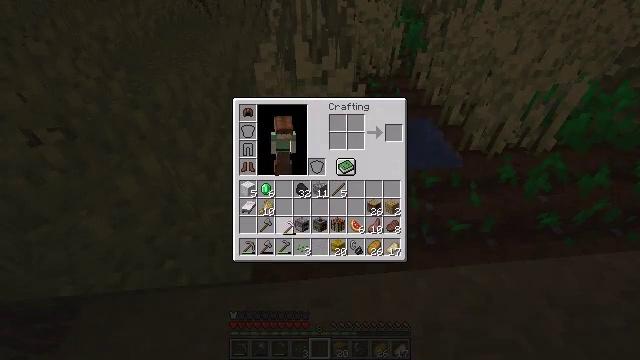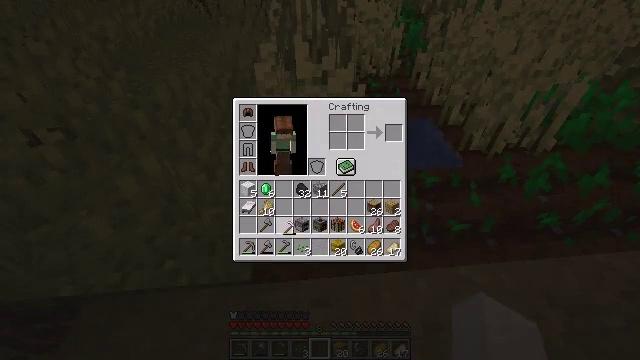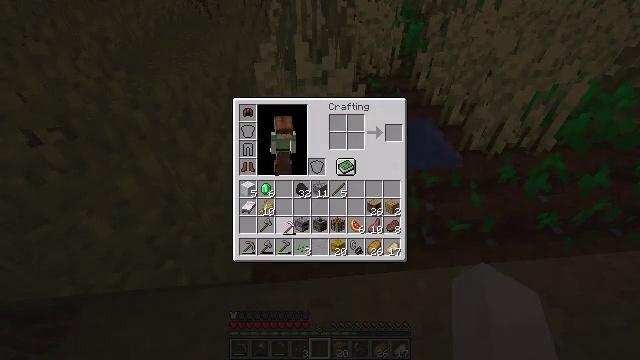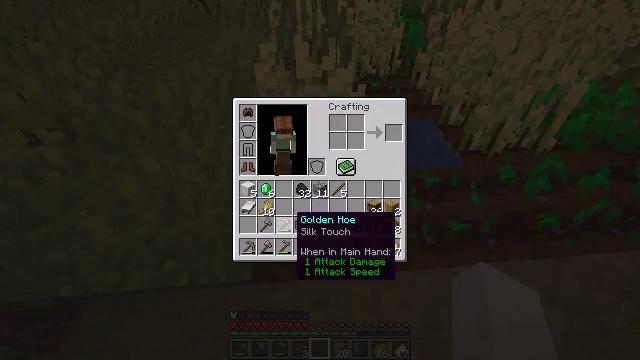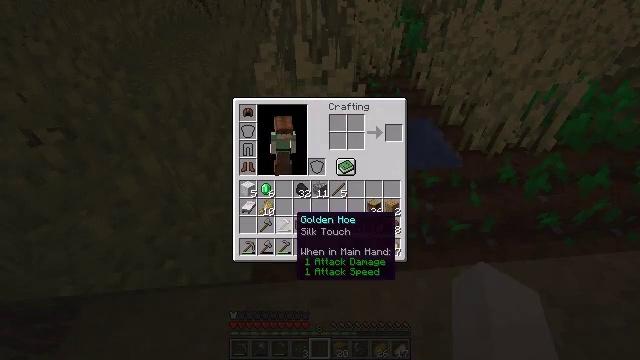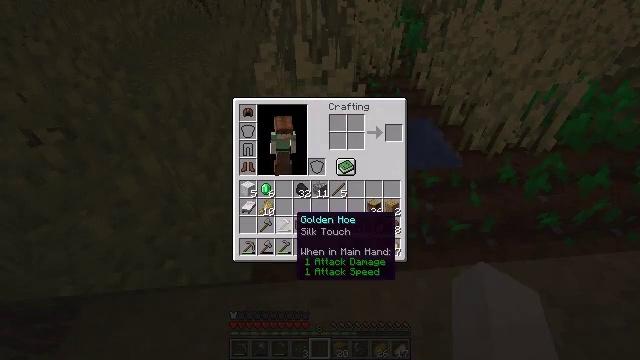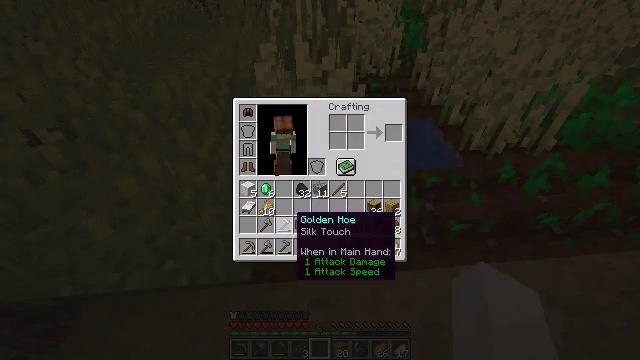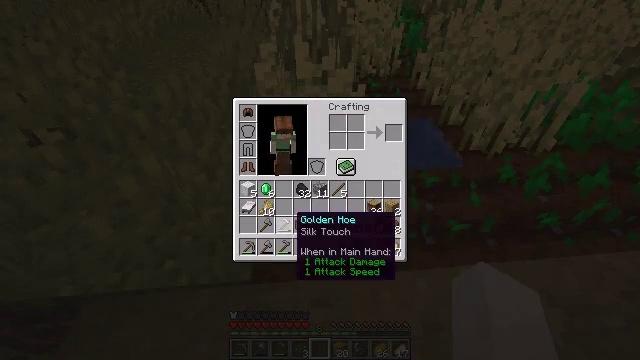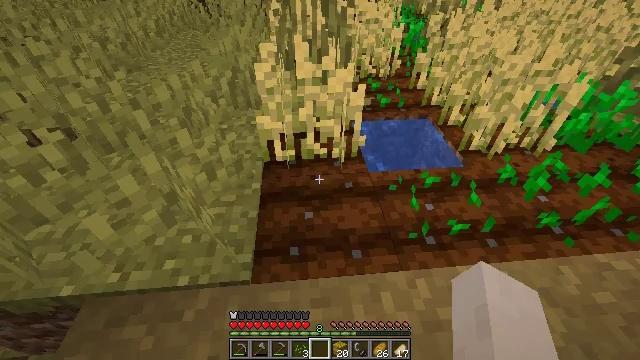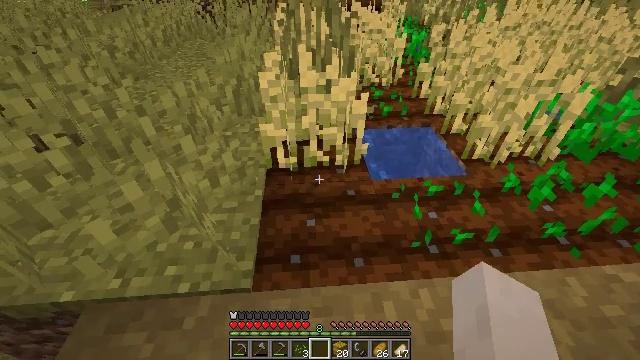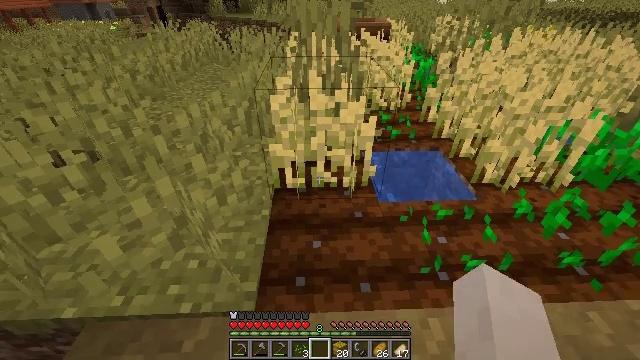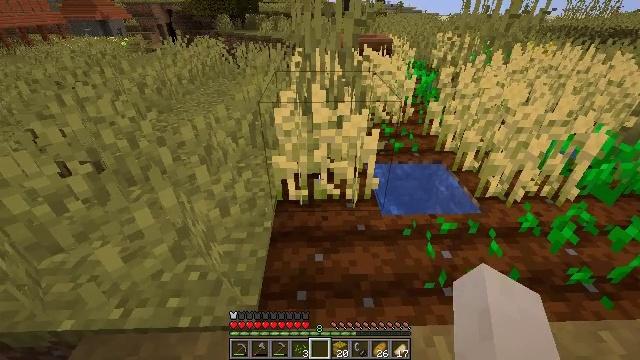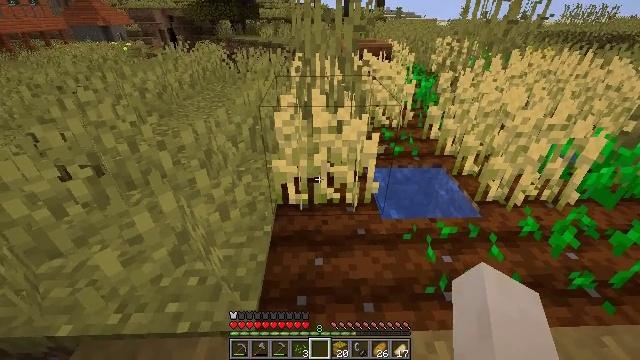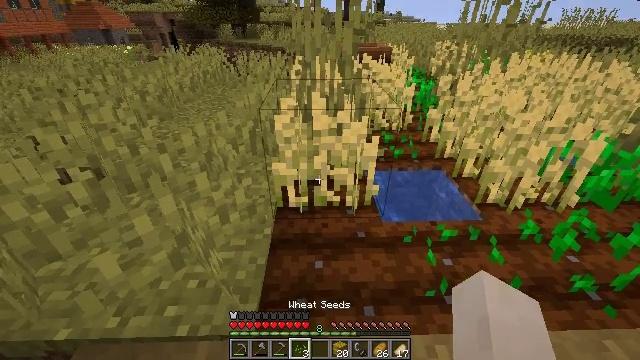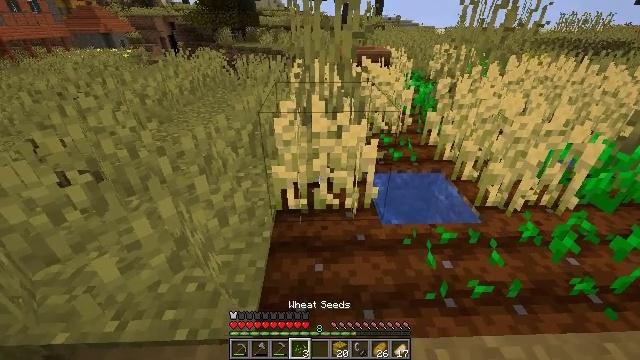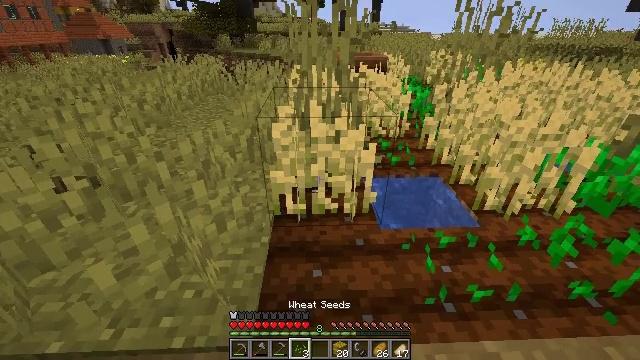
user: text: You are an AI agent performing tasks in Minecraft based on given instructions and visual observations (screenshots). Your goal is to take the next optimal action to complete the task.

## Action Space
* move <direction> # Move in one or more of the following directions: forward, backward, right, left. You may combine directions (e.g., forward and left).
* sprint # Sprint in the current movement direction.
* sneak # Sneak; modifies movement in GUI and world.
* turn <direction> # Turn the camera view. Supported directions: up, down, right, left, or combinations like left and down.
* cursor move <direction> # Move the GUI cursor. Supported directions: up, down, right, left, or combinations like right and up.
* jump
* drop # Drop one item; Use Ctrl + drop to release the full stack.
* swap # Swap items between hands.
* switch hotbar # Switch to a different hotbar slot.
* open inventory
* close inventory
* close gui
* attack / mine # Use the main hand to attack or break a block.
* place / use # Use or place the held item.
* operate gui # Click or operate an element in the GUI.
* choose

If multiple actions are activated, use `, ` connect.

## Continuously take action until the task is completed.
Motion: motion action
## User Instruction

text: Destroy the wheat to collect it.
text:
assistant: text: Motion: operate gui
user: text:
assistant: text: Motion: operate gui
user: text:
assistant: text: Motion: no_op
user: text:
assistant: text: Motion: no_op
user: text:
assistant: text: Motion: no_op
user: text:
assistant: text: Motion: no_op
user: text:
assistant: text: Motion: no_op
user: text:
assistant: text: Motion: no_op
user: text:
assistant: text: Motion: turn up
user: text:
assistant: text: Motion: turn left and up
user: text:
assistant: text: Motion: turn up
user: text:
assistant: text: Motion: no_op
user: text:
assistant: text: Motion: no_op
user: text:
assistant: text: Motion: no_op
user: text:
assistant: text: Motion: turn up
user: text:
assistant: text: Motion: no_op
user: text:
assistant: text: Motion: no_op
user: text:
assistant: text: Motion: no_op
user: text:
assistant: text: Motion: no_op
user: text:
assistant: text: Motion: no_op
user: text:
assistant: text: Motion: turn right
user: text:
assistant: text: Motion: no_op
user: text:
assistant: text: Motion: attack / mine
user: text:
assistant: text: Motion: attack / mine
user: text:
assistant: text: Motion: move forward
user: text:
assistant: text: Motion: move forward
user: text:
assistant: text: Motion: move forward
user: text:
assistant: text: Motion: move forward
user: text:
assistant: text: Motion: move forward
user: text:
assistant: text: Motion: move forward